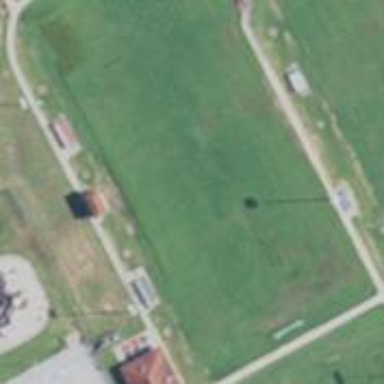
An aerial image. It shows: Rugby union pitch for leisure land activities.